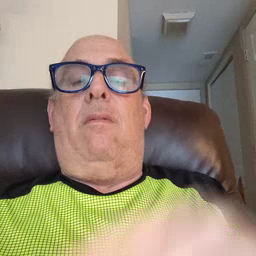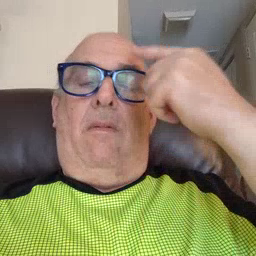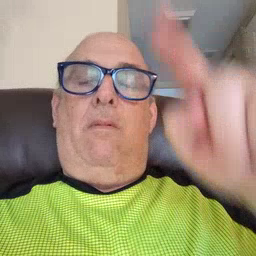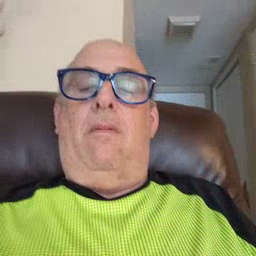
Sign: for